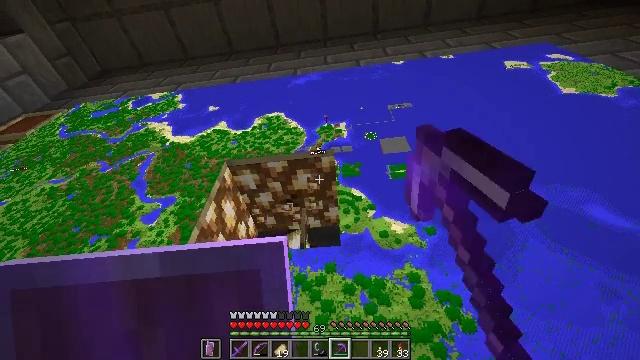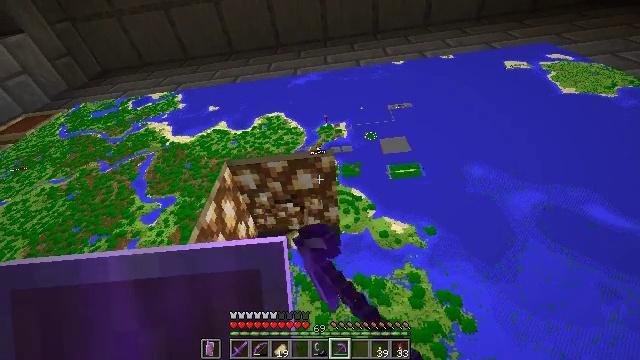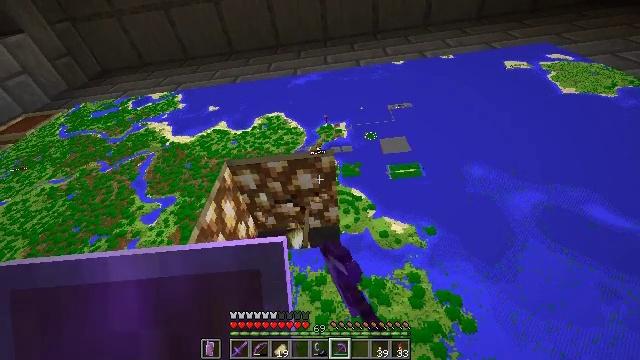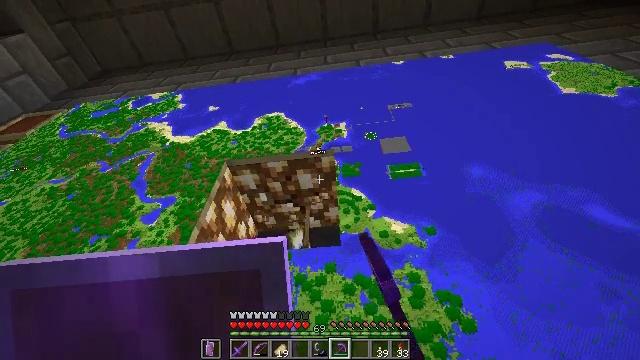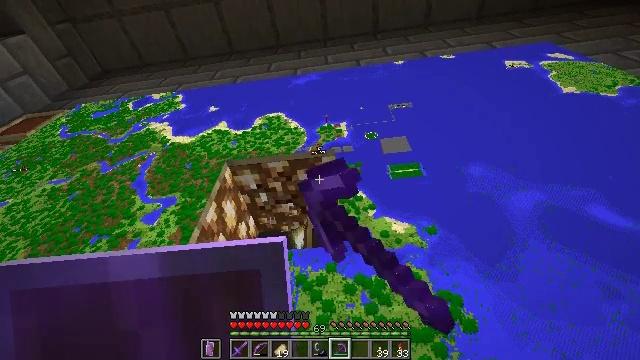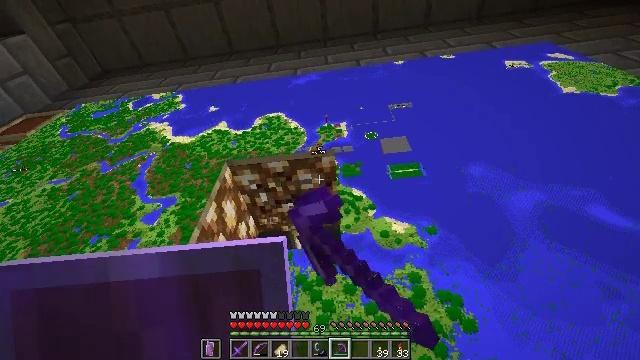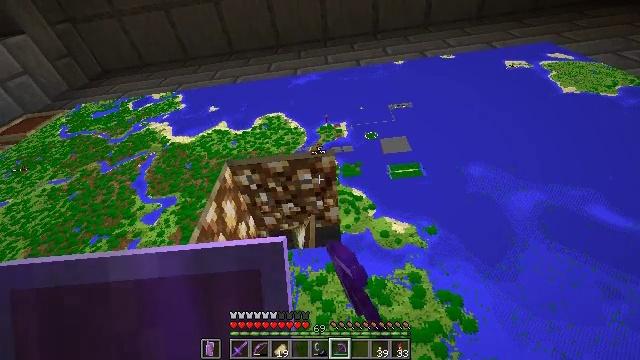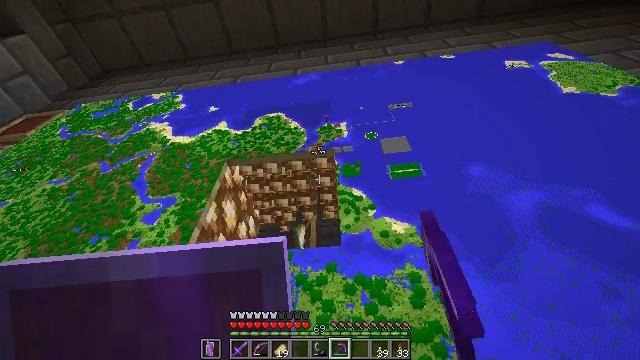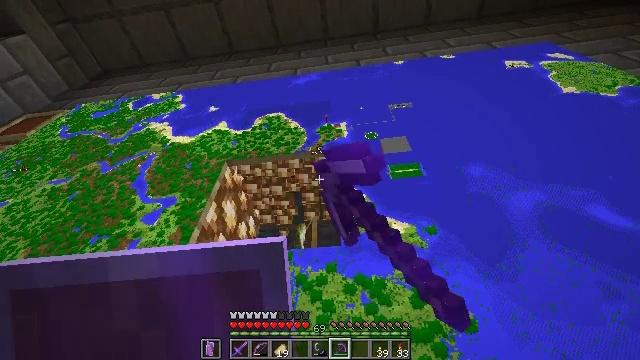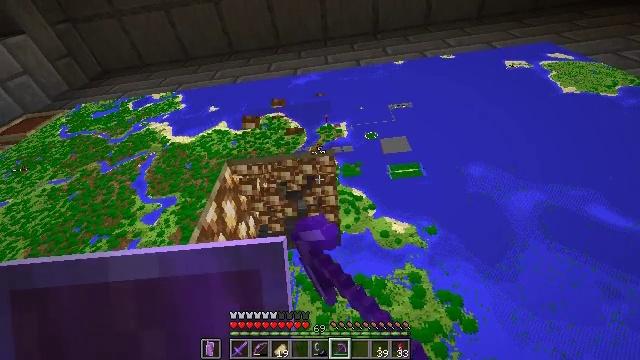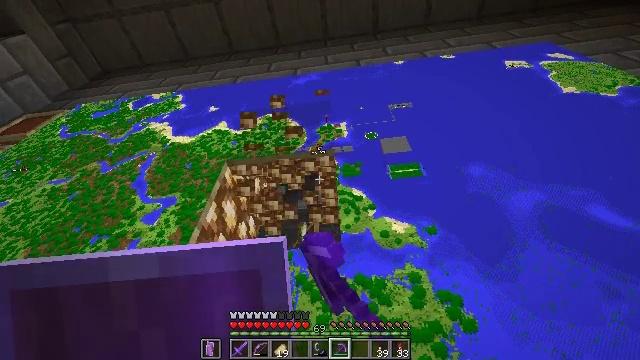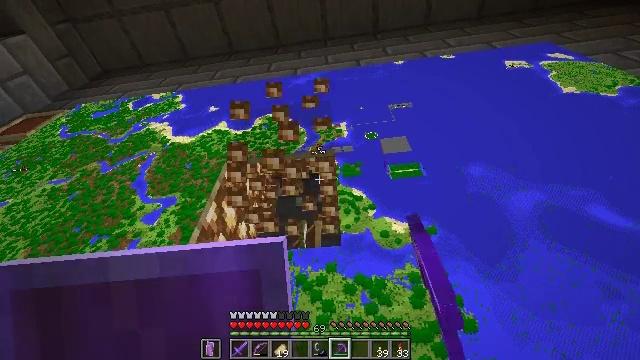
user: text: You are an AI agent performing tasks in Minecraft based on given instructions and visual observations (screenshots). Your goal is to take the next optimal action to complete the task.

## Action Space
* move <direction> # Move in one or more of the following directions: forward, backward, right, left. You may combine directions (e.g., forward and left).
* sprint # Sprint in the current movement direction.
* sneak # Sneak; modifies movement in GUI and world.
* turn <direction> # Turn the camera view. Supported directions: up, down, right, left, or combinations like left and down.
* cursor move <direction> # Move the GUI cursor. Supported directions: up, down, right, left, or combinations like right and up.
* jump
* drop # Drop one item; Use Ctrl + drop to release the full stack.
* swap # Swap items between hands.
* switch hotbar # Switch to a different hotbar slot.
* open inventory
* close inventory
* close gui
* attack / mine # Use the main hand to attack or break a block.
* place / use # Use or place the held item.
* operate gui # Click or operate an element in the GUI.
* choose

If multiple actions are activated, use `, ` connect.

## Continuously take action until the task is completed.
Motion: motion action
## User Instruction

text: Mine the glowstone in the Nether.
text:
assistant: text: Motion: attack / mine
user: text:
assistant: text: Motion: attack / mine
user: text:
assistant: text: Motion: attack / mine
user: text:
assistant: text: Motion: attack / mine
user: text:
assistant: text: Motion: attack / mine
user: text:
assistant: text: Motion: attack / mine
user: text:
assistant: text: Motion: attack / mine
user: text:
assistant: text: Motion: attack / mine
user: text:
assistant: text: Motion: attack / mine
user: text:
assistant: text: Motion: attack / mine
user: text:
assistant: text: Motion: attack / mine
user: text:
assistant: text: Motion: no_op